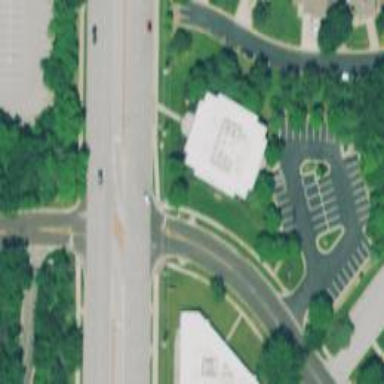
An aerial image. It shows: Dash road marking.